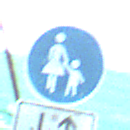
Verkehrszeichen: Gehweg
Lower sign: RichtungsangabeDurchPfeile8
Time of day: MorningAfternoon
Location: Roofed (Special)
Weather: PartlyCloudy
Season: NotSpecified
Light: Natural